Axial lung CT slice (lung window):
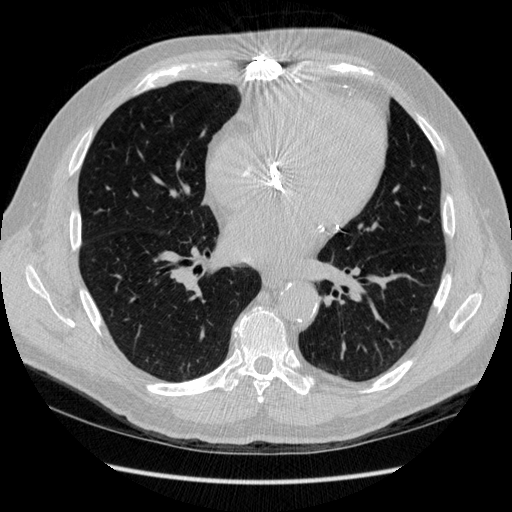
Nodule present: no